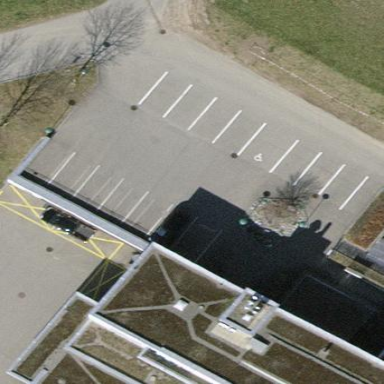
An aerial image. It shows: Parking area with surface.